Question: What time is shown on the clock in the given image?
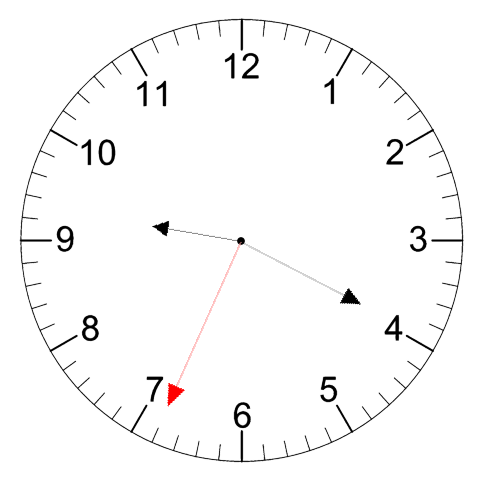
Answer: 09:19:34